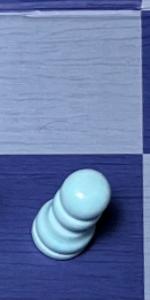
Label: Pawn_White